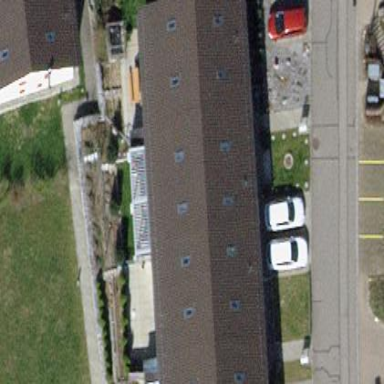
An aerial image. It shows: Terrace building with gabled roof.